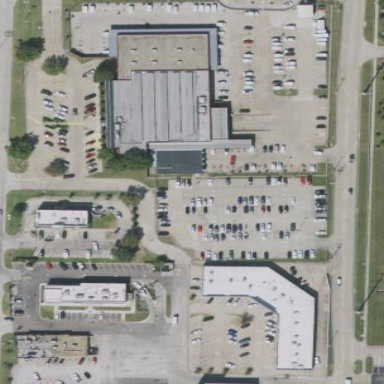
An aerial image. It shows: Retail building housing post office.